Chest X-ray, PA view. Patient: 58 years old, sex M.
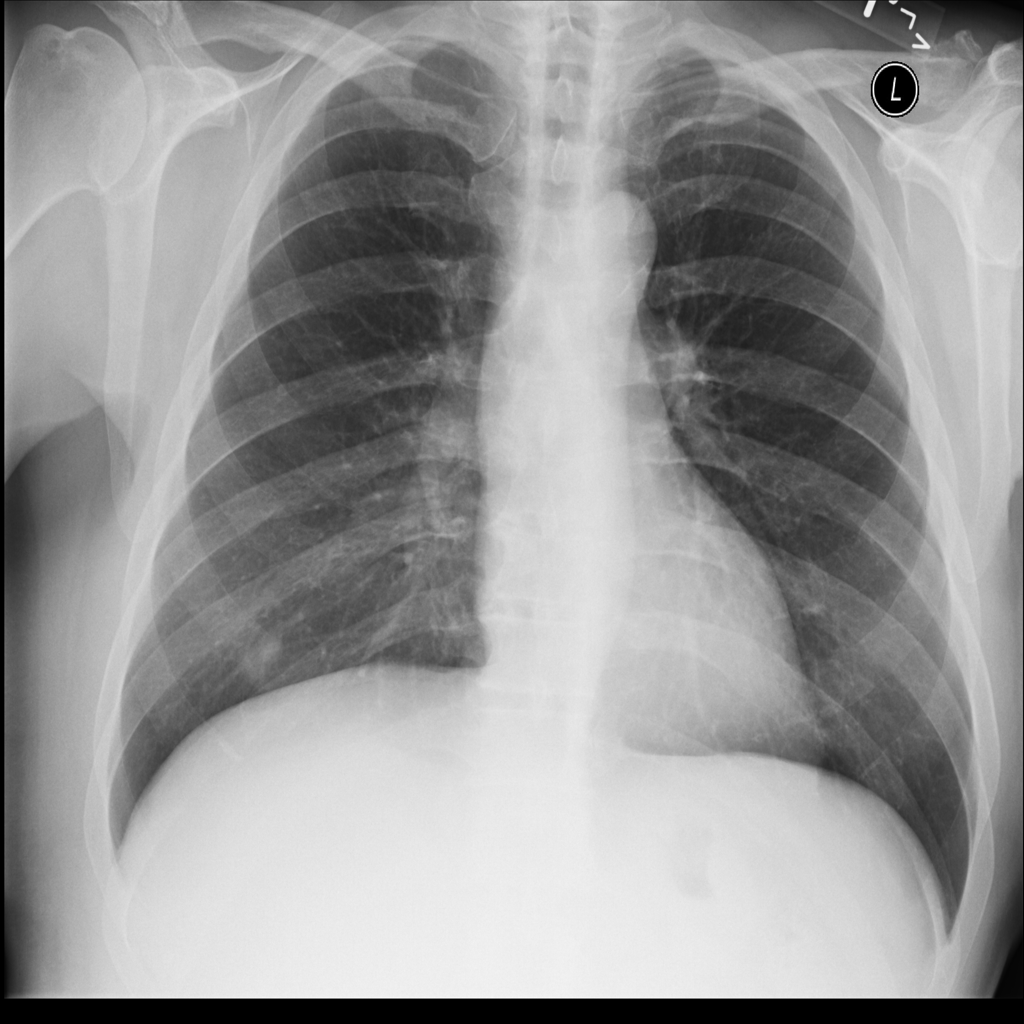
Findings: Infiltration, Nodule